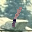
Label: 1